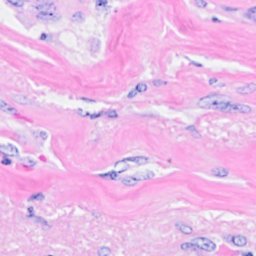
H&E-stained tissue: Breast